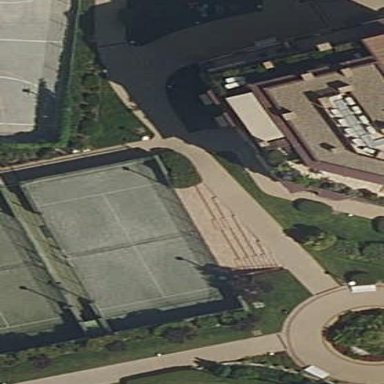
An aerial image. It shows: Tennis court on pitch.